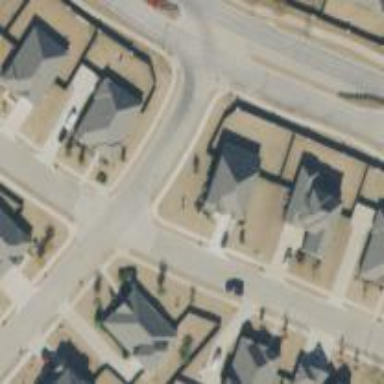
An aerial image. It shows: Residential road.